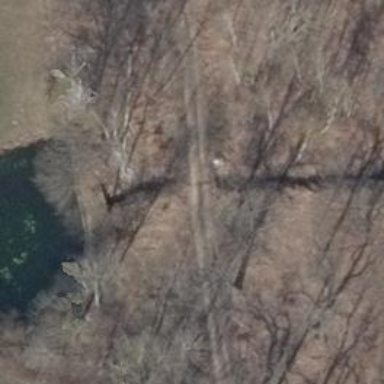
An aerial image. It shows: Culvert tunnel.